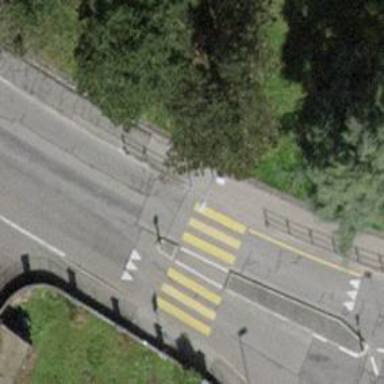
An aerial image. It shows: Bump for traffic calming.